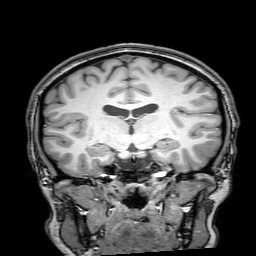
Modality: T1w
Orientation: sagittal
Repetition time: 0.00828 s
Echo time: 0.00388 s